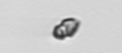
Label: Heterocapsa_rotundata